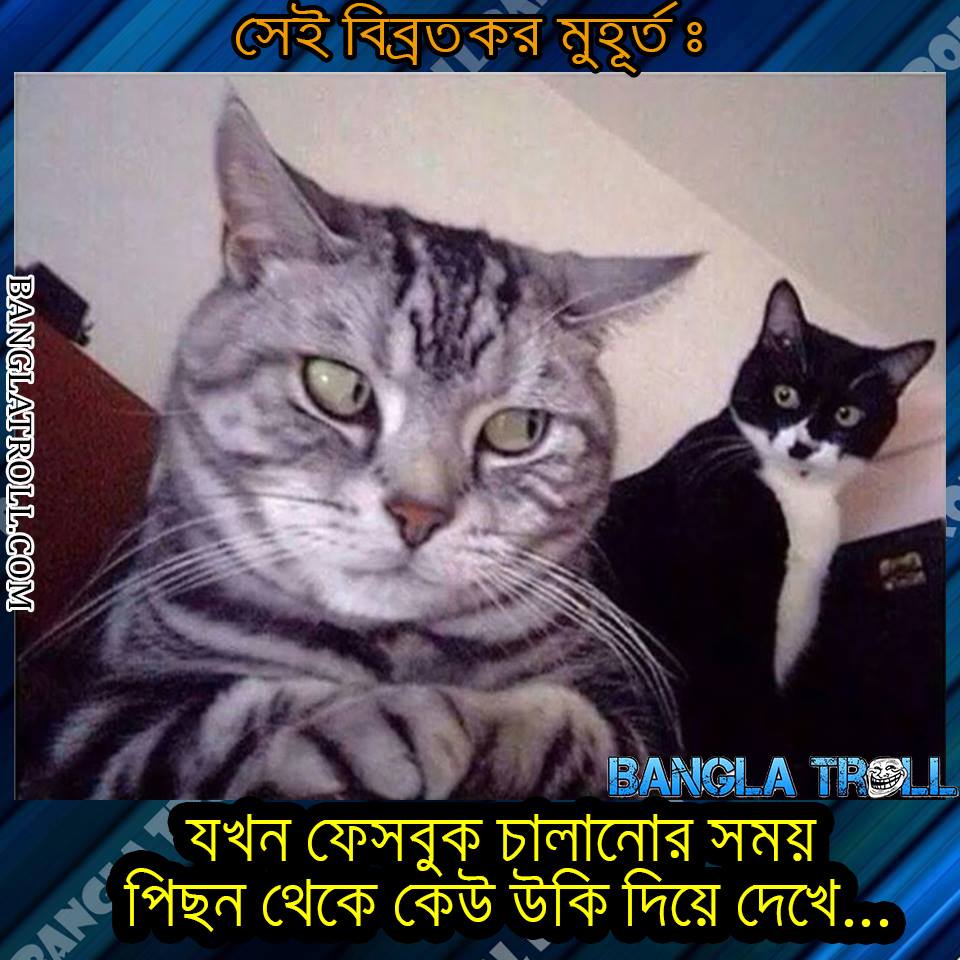
Text: সেই বিব্রতকর মুহূর্ত : যখন ফেসবুক চালানোর সময় পিছন থেকে কেউ উকি দিয়ে দেখে...
Label: Non Hate